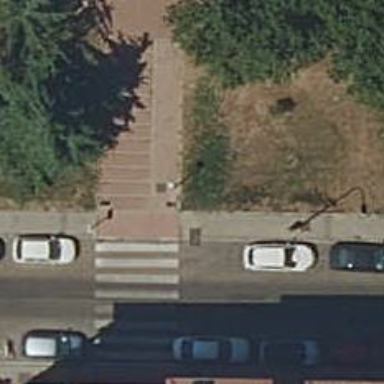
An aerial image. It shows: Sidewalk made of paving stones.